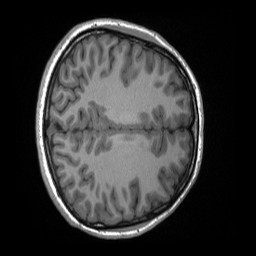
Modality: T1w
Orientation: axial
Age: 22
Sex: female
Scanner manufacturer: siemens
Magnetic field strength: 3 T
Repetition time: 2.4 s
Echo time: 0.00224 s